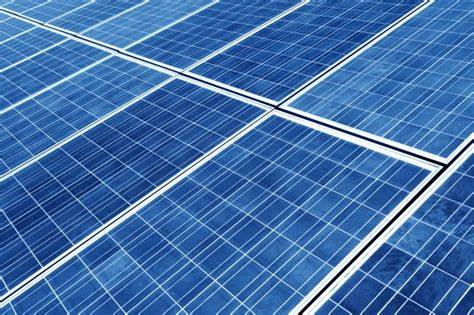
Label: Clean